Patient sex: M
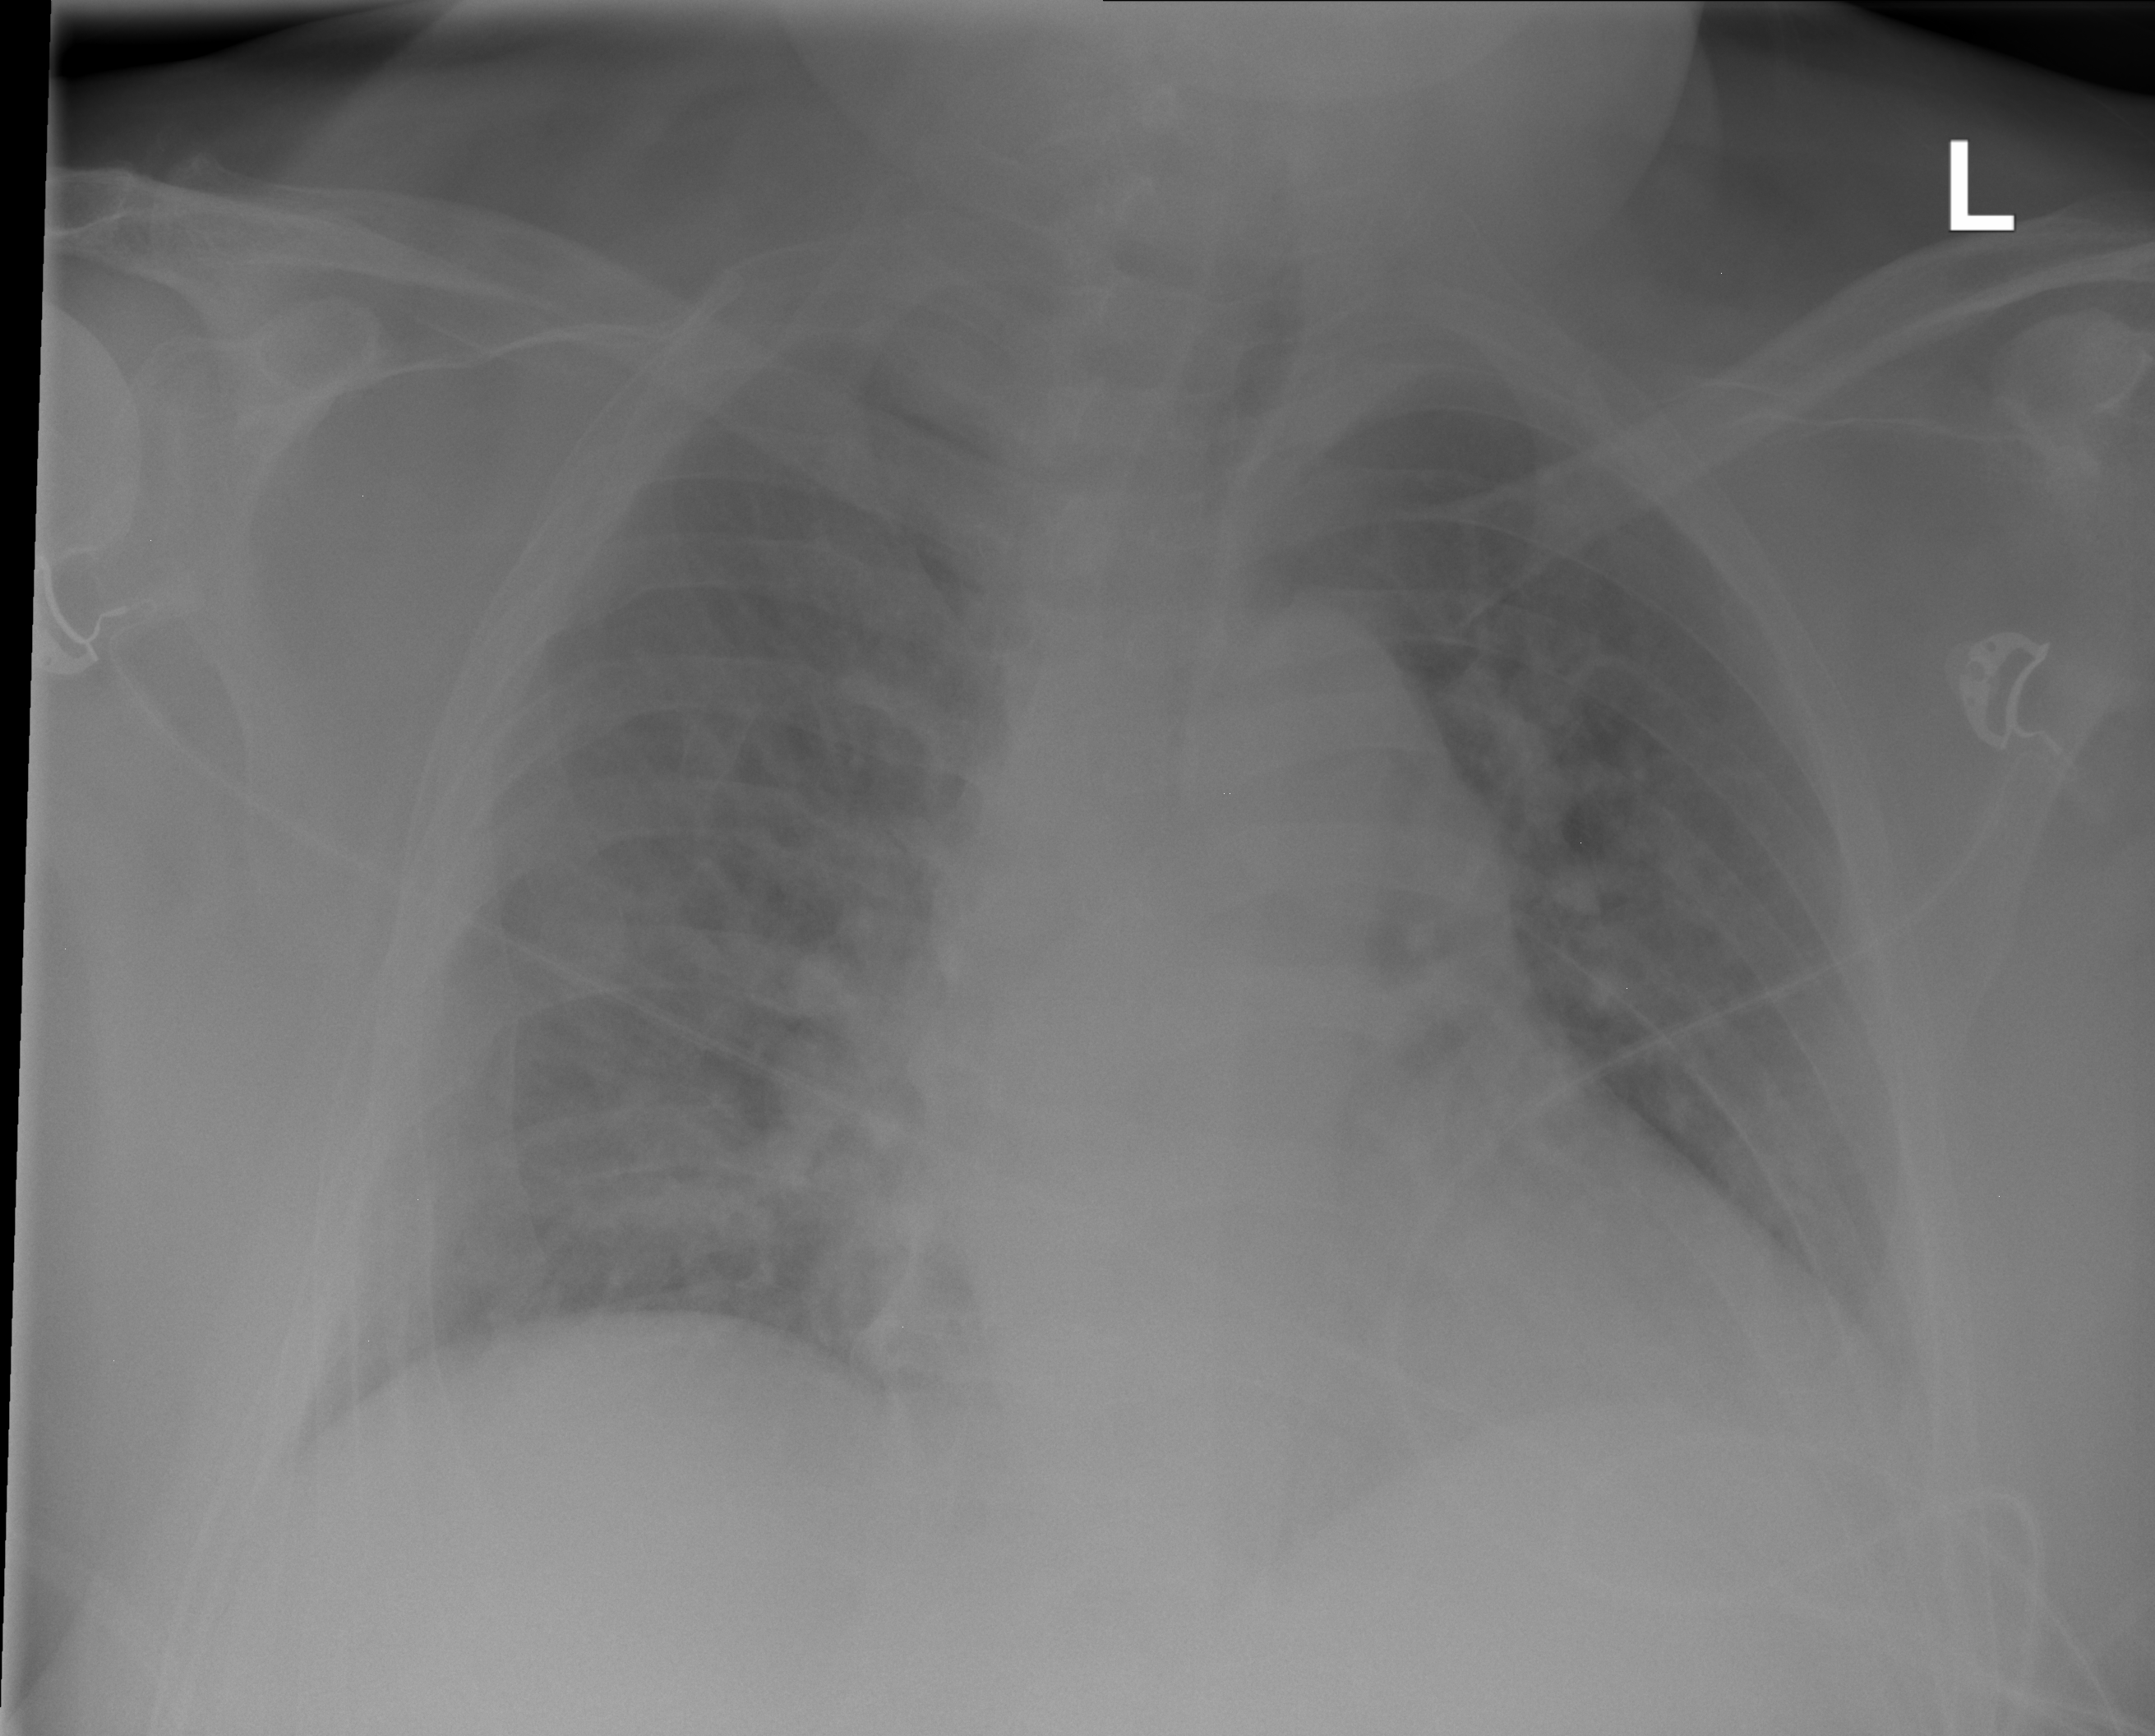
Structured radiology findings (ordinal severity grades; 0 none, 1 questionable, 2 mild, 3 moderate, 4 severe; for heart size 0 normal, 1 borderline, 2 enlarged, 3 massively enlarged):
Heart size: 1
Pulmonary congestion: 2
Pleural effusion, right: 0
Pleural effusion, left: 2
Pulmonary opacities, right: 2
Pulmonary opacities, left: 1
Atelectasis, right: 0
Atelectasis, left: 2